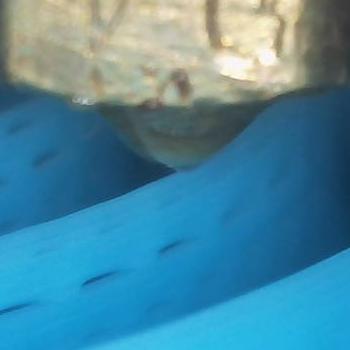
Flow rate: 66%